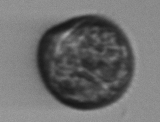
Label: Margalefidinium